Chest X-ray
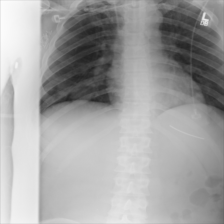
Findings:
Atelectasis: negative
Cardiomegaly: negative
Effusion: negative
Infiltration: negative
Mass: negative
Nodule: positive
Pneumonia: negative
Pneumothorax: negative
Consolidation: negative
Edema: negative
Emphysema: negative
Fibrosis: negative
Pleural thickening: negative
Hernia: negative